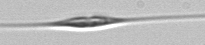
Label: Cylindrotheca